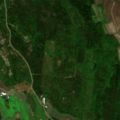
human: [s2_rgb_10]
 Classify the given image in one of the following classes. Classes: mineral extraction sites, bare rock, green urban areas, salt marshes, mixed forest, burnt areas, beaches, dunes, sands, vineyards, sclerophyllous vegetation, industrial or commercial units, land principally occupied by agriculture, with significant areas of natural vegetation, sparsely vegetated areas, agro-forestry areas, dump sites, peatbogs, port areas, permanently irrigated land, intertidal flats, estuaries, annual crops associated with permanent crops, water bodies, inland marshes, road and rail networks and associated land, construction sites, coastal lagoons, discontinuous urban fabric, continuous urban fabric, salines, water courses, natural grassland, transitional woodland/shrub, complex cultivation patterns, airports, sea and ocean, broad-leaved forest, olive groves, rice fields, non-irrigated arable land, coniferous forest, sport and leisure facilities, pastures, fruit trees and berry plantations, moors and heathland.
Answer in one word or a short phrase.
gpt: non-irrigated arable land, mixed forest